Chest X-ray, PA view. Patient: 25 years old, sex M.
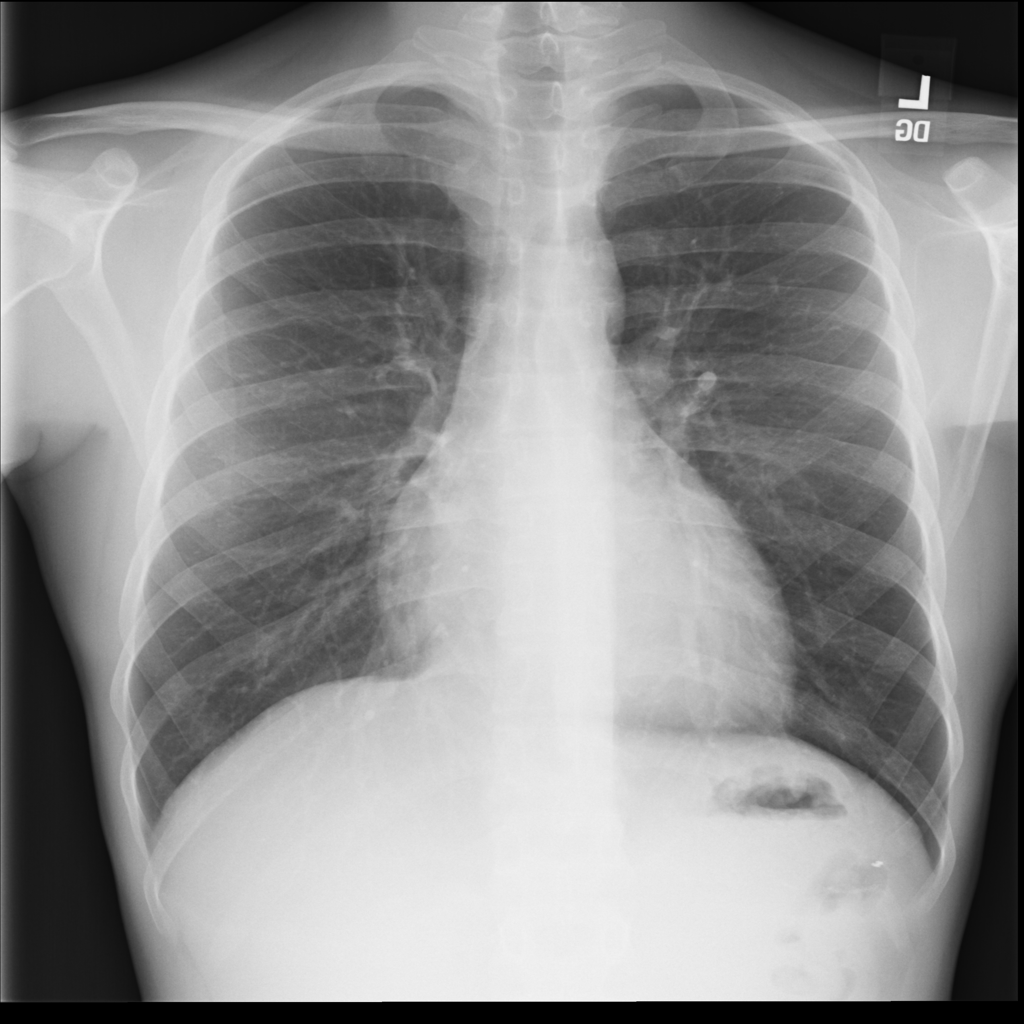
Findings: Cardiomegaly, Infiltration